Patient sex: M
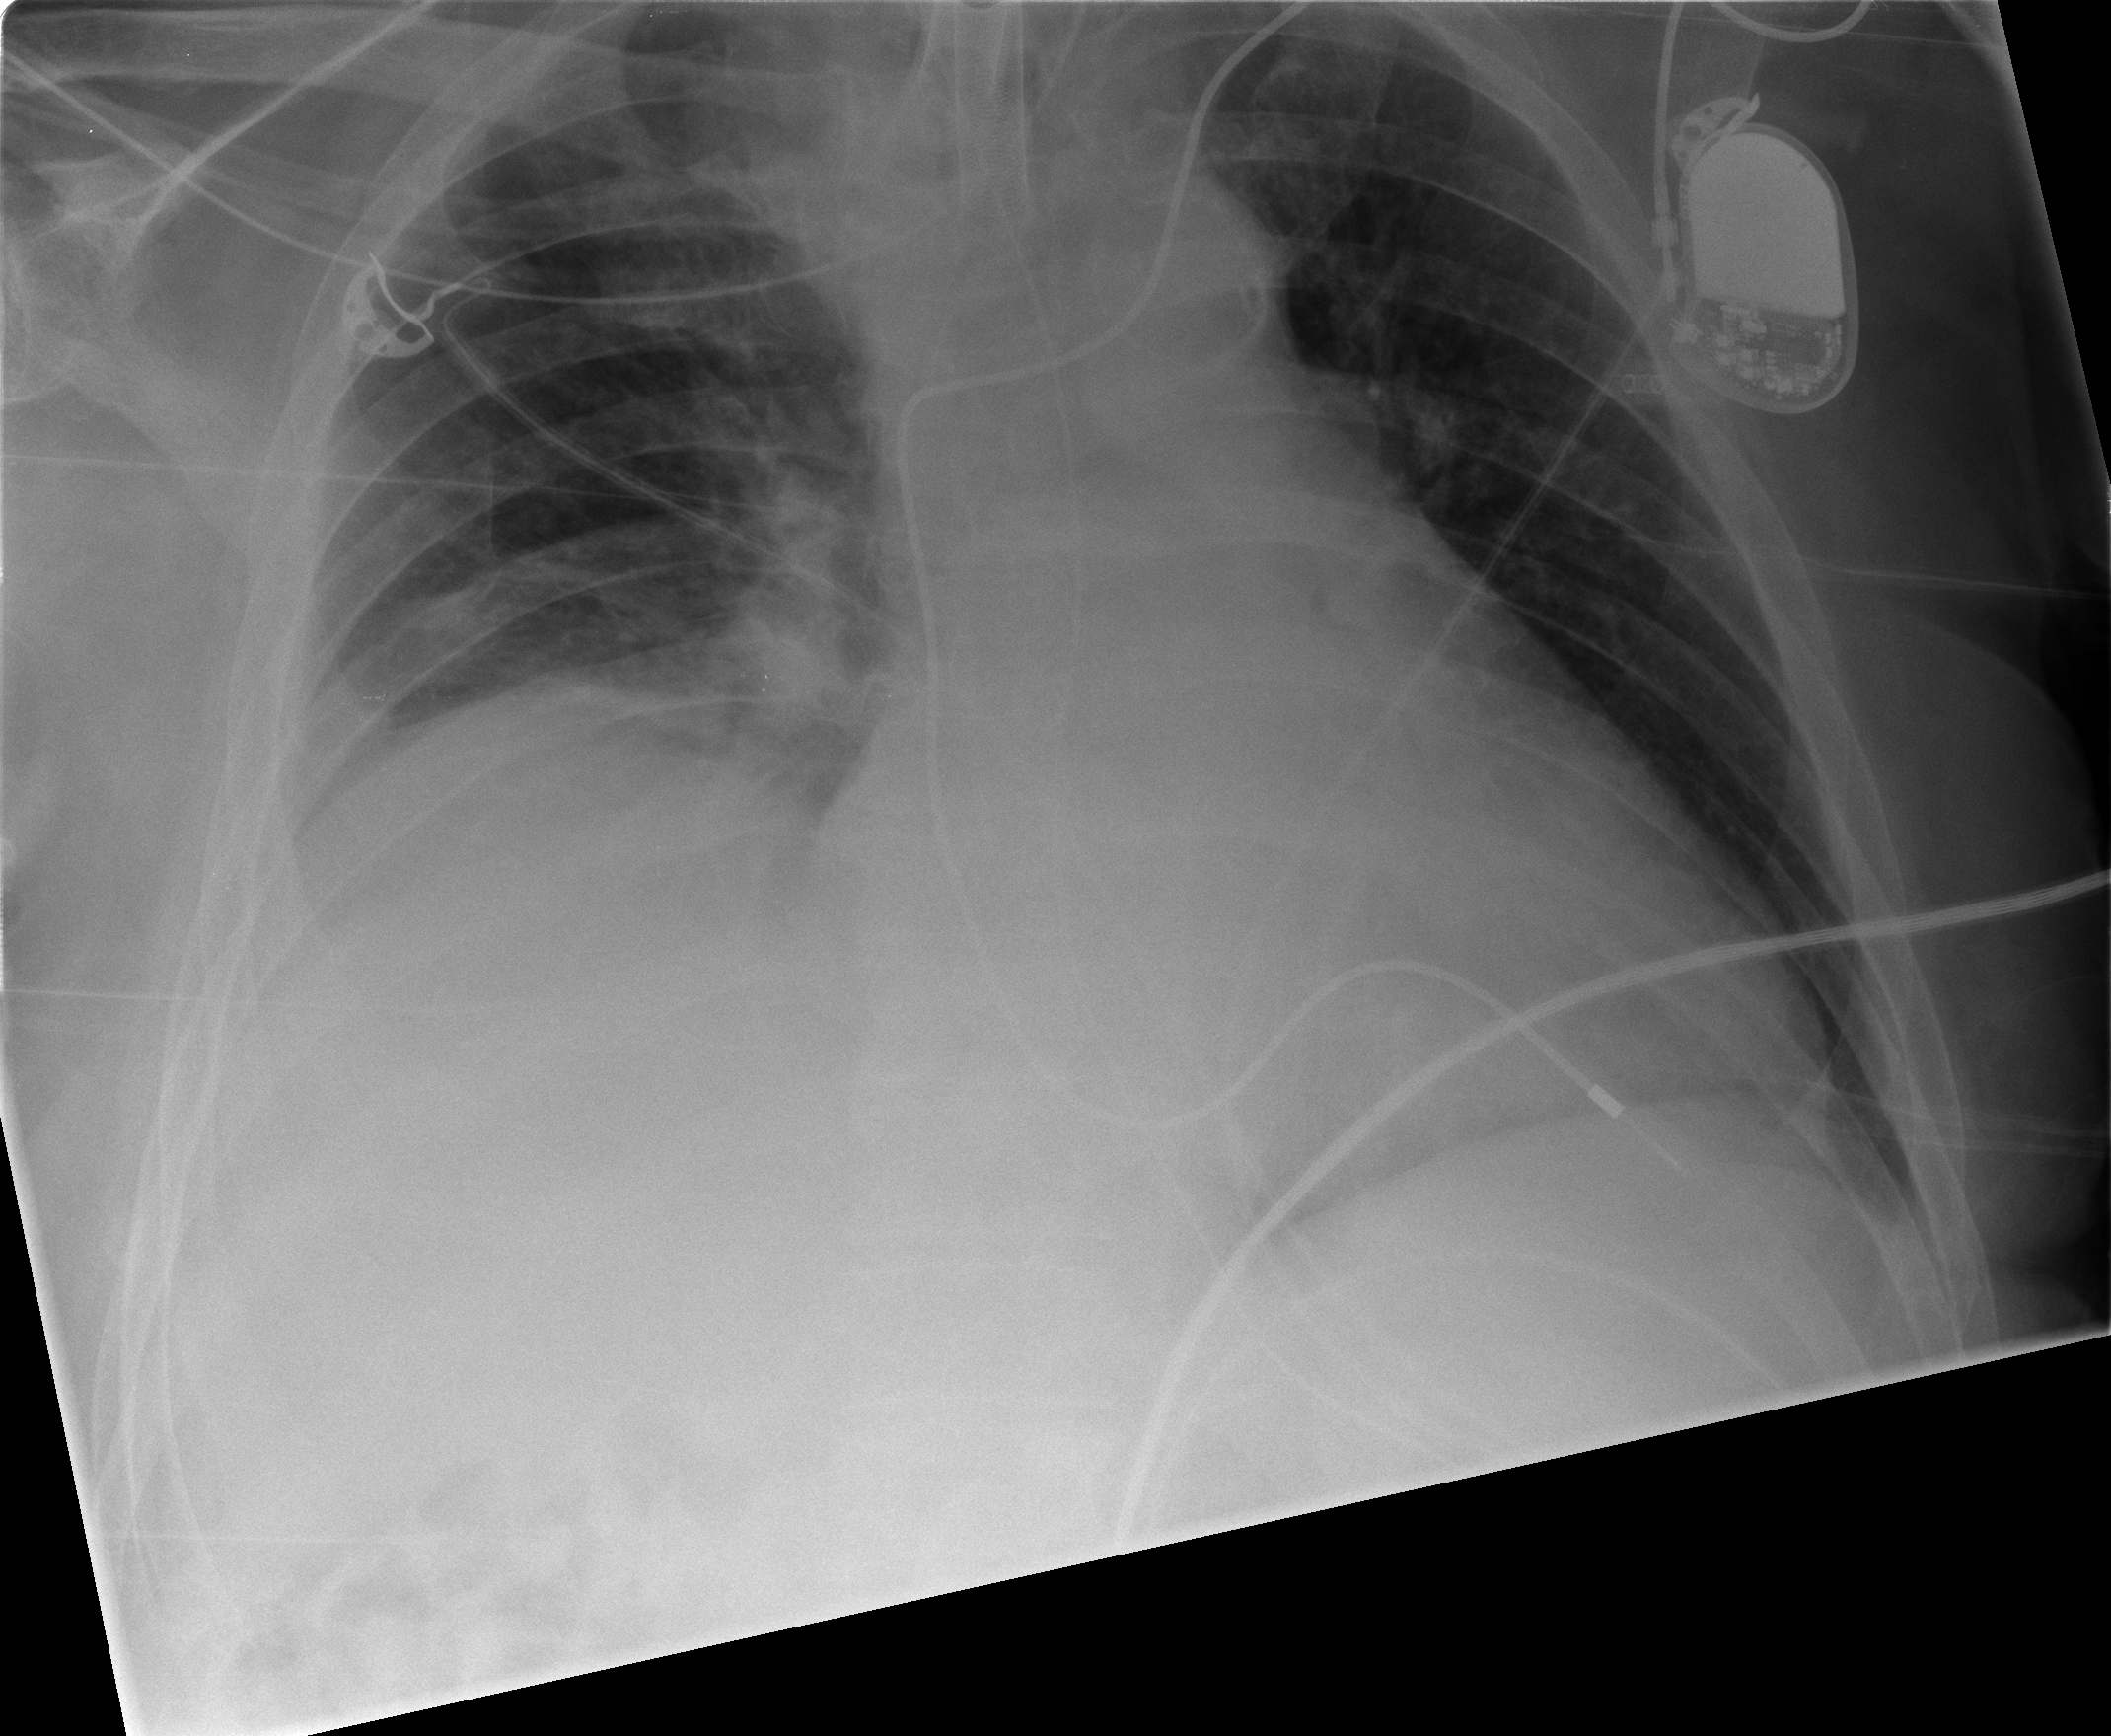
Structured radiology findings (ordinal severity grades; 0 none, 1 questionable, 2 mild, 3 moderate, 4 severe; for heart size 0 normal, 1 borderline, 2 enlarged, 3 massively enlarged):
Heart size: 2
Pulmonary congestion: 0
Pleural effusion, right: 0
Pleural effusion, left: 0
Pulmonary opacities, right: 0
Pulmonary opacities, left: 0
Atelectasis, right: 2
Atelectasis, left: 0